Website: bh-photo
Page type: gifting
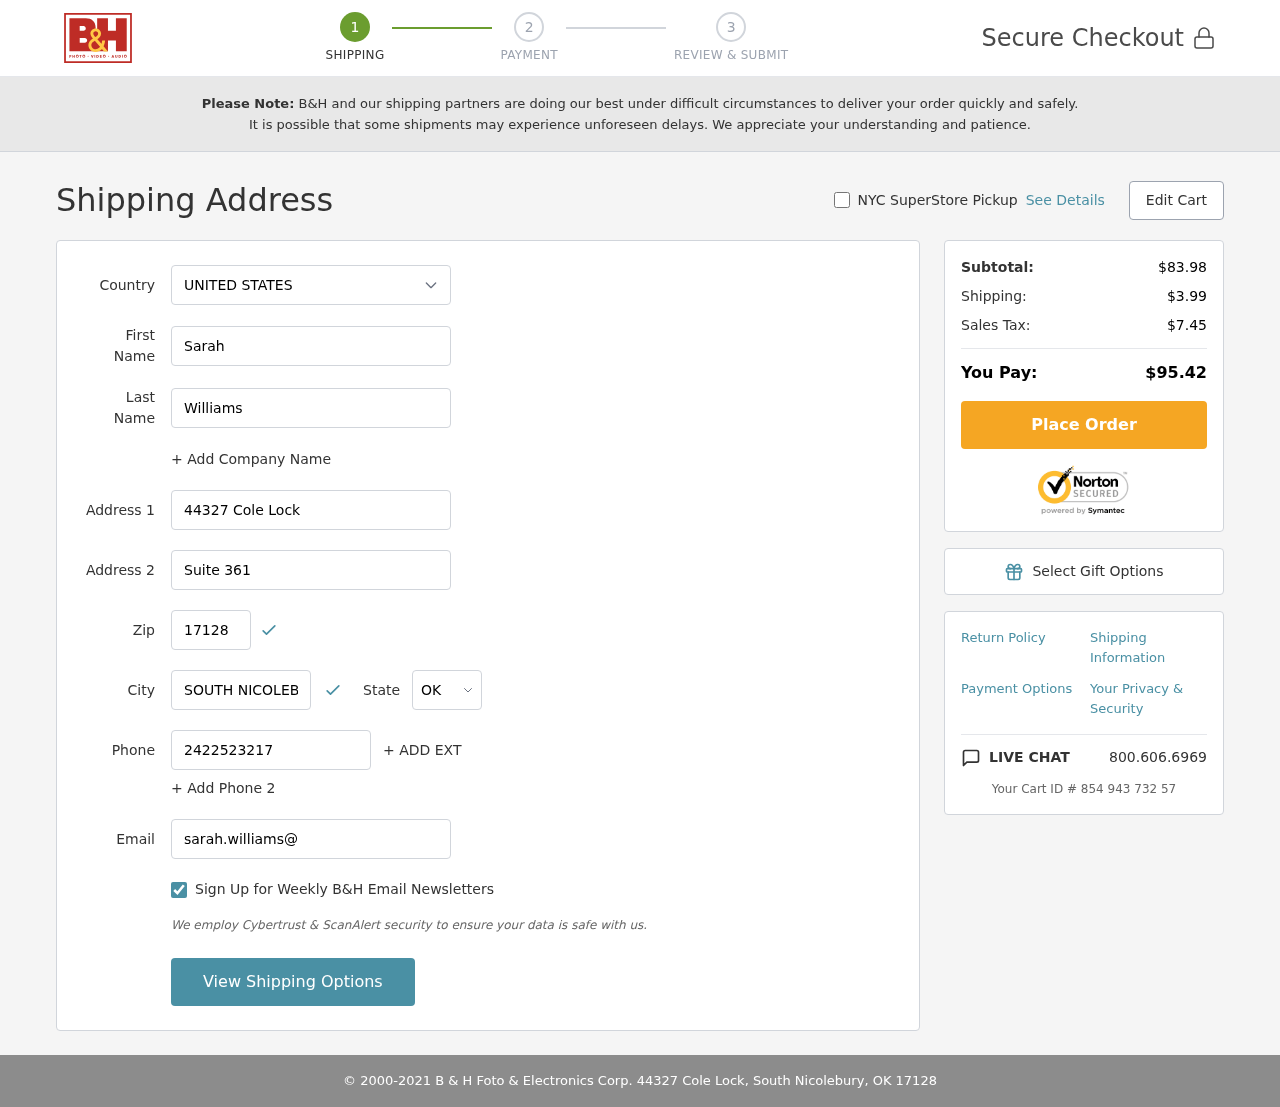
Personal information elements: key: PII_CITY
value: South Nicolebury
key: PII_COUNTRY
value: United States
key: PII_EMAIL
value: sarah.williams@yahoo.com
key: PII_FIRSTNAME
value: Sarah
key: PII_LASTNAME
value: Williams
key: PII_PHONE
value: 2422523217
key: PII_POSTCODE
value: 17128
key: PII_STATE_ABBR
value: OK
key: PII_STREET
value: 44327 Cole Lock
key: PII_STREET2
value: Suite 361
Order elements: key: ORDER_SUBTOTAL
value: $83.98
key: ORDER_SHIPPING_COST
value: $3.99
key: ORDER_TAX
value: $7.45
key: ORDER_TOTAL
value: $95.42
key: ORDER_ID
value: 854 943 732 57